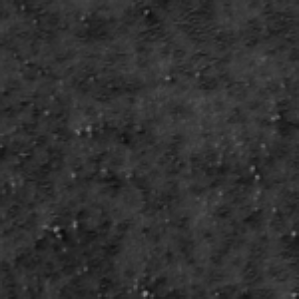
Label: frost